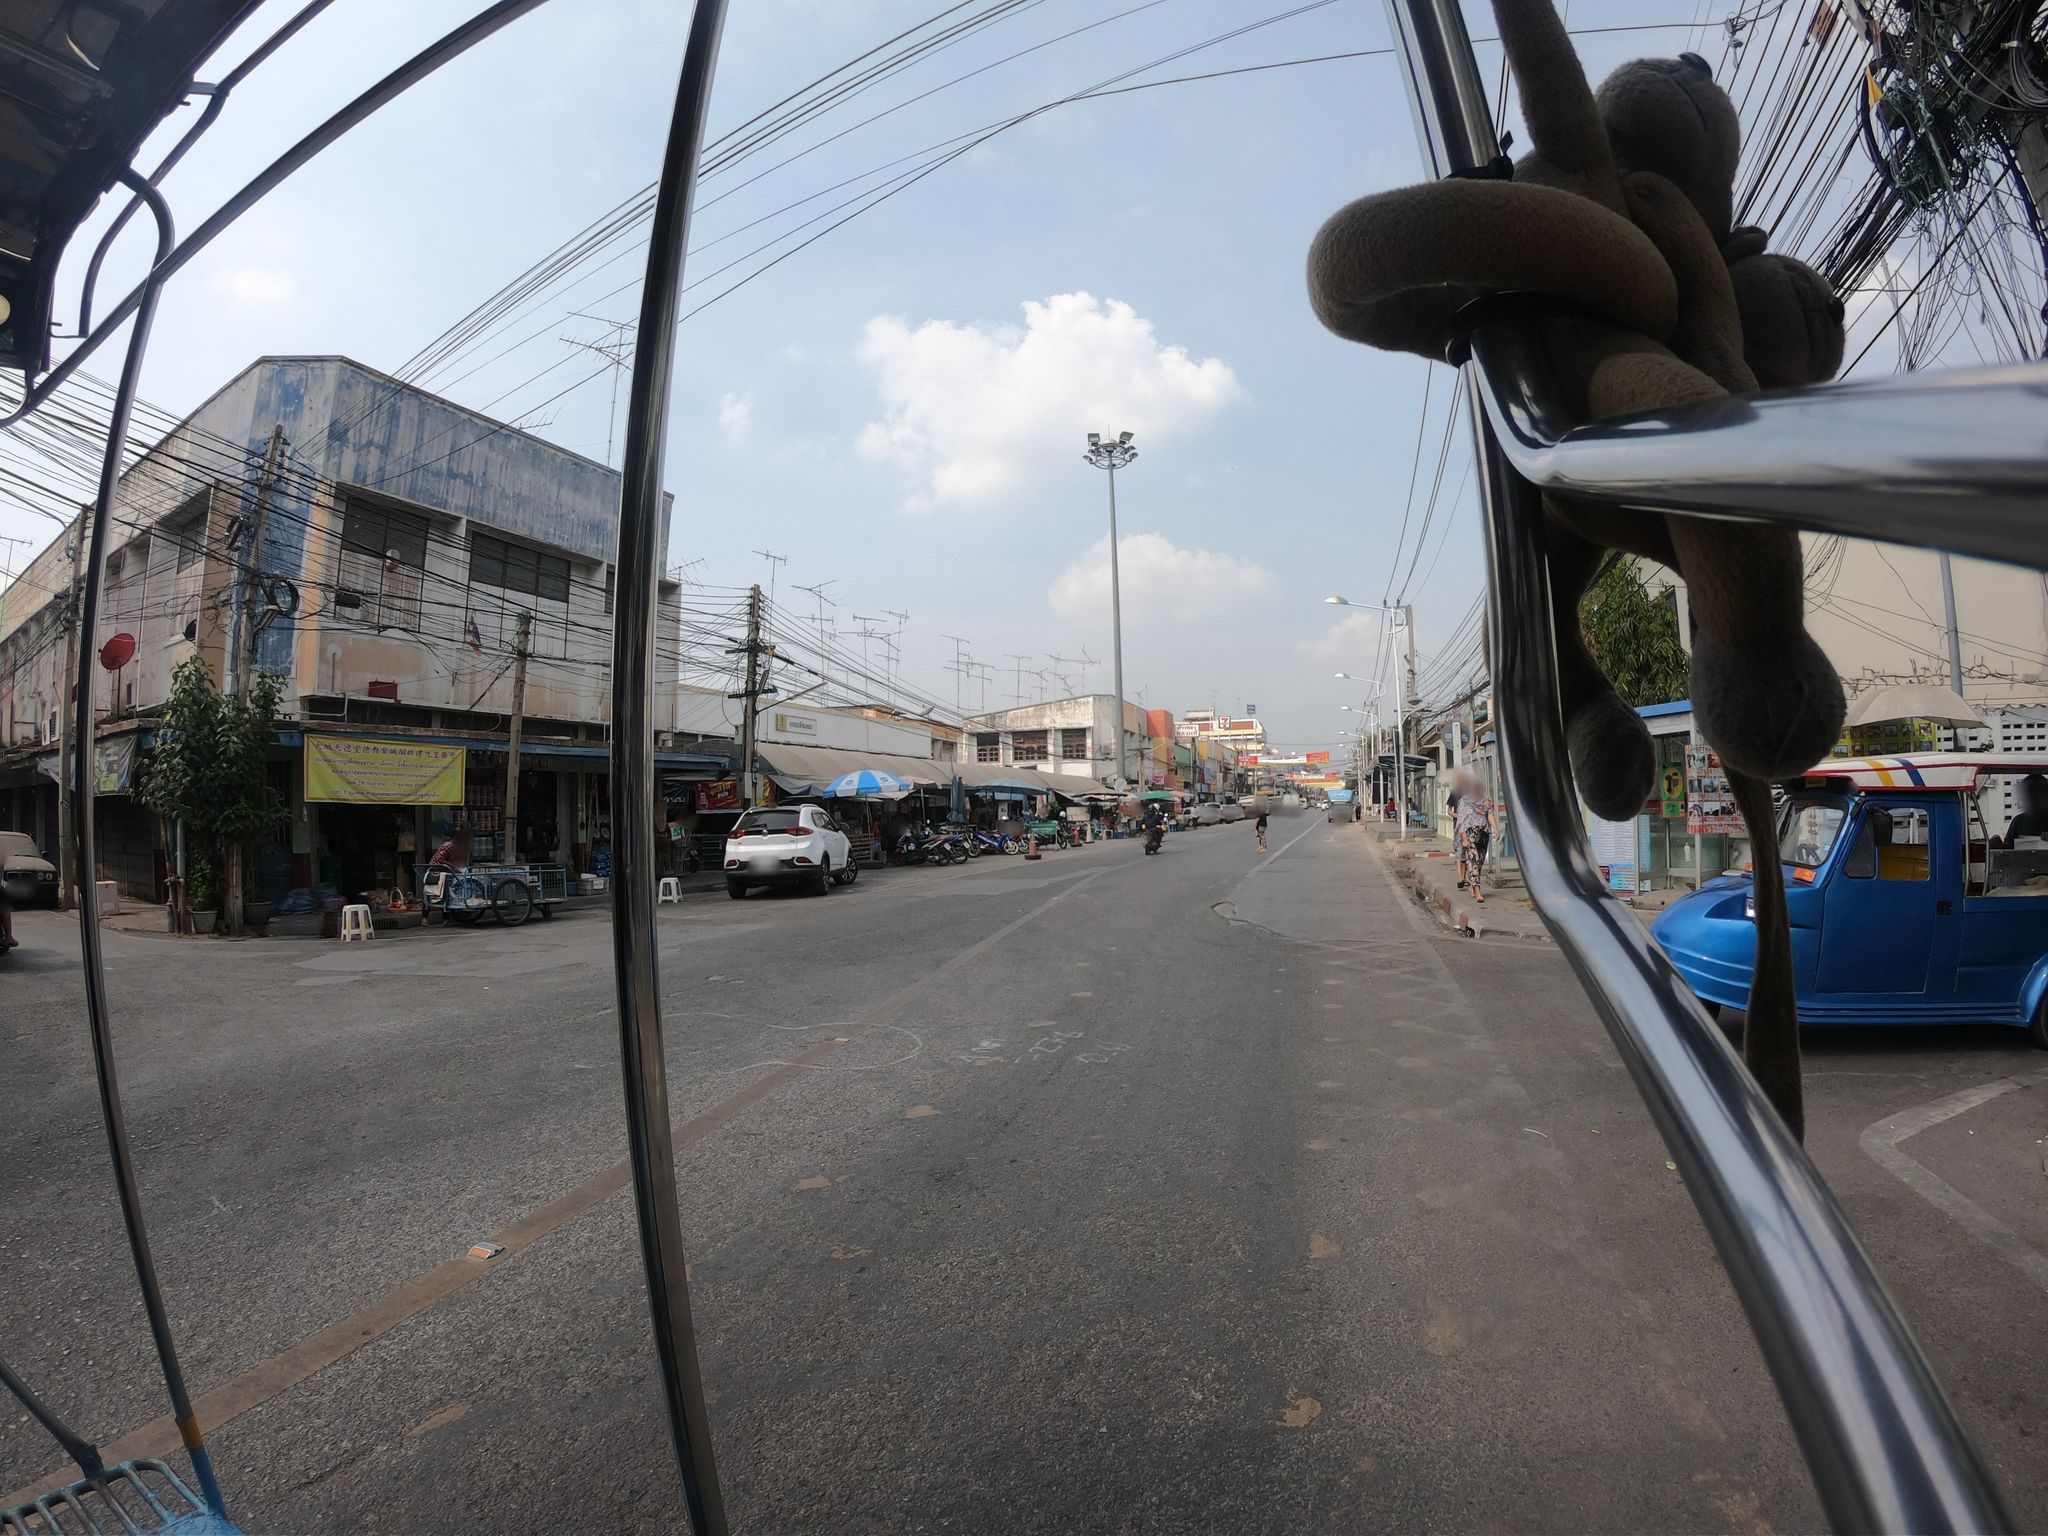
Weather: clear
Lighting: day
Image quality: good
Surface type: walking surface
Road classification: steps, path, residential
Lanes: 1
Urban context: semi-dense urban cluster
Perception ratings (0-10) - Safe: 3.75, Lively: 7.39, Beautiful: 2.81, Boring: 5.35, Depressing: 4.72, Wealthy: 1.71